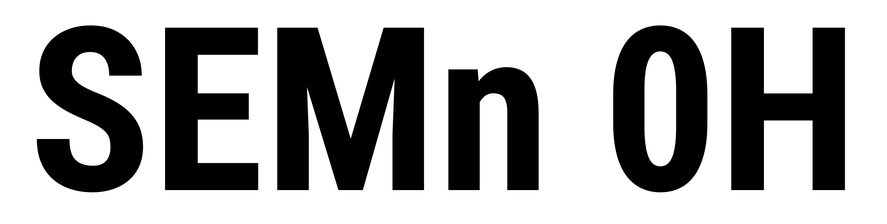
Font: Roboto_Condensed_Bold